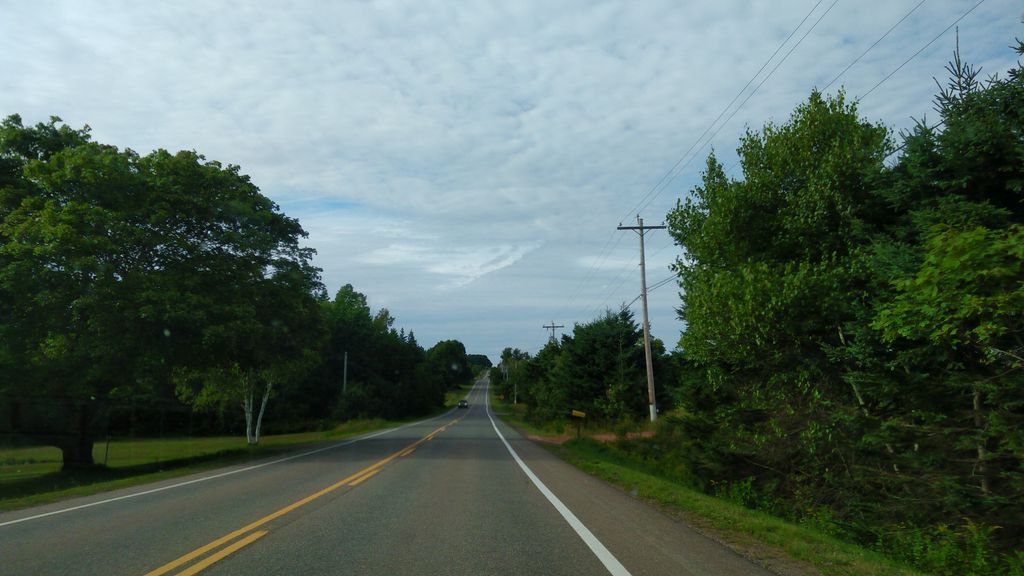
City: charlottetown